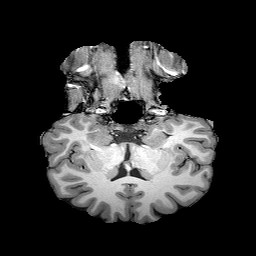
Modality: T1w
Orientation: sagittal
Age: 25
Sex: male
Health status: healthy